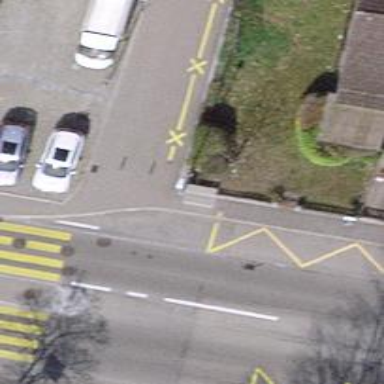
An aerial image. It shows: Bus stop with platform for public transport.